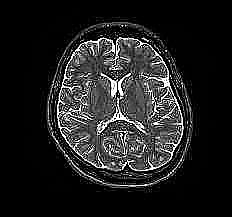
Label: notumor